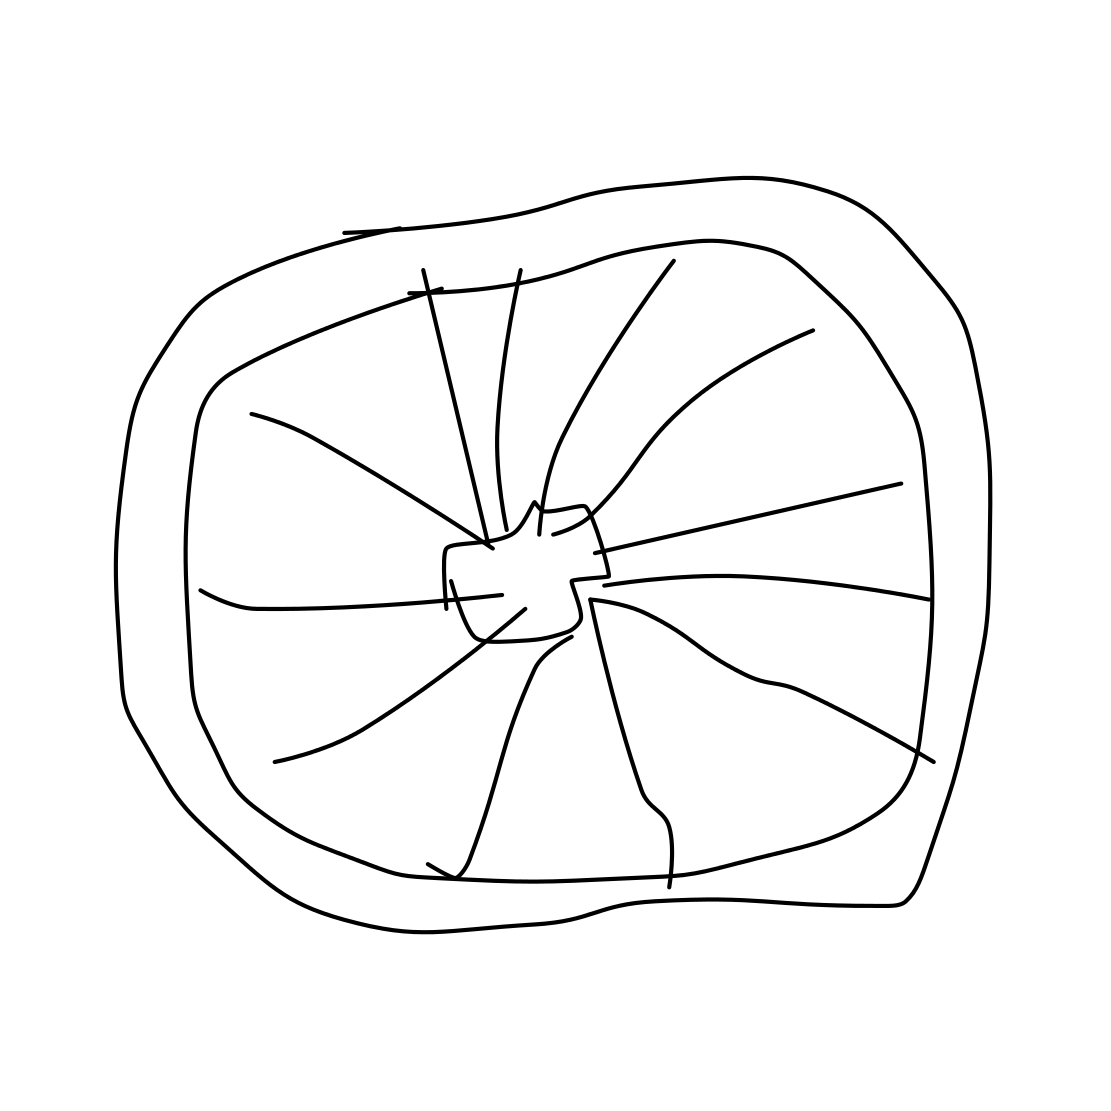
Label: tire